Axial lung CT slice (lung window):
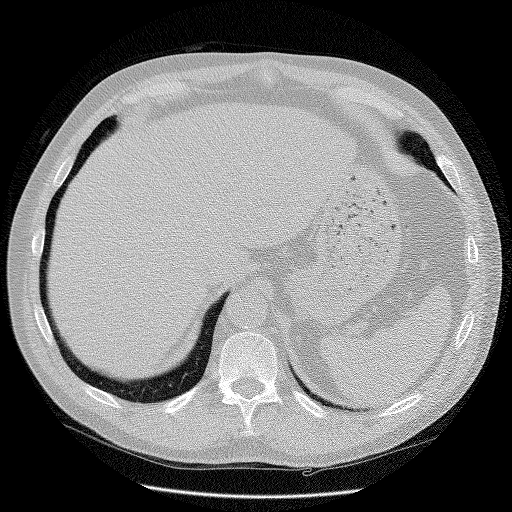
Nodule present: no